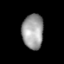
Tissue: lung
Cell type: Endothelial cells
Senescence score: 0.7869
Nuclear area (px): 730
Mean DAPI intensity: 157.877